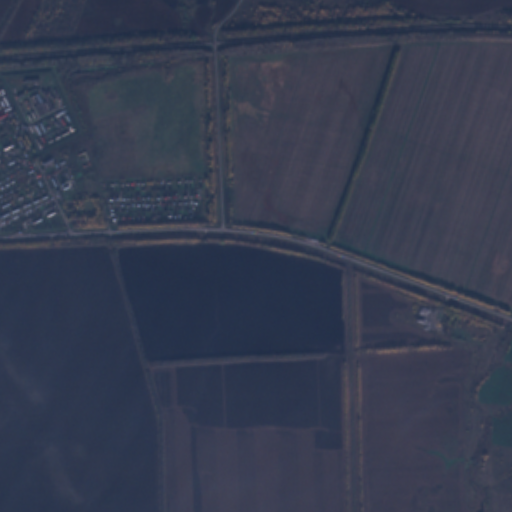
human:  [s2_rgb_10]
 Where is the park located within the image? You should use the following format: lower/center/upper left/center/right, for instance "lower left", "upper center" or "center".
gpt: The park is located in the center left of the image.
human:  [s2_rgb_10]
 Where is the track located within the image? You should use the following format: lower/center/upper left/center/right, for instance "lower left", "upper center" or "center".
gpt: The track is located in the center left of the image.
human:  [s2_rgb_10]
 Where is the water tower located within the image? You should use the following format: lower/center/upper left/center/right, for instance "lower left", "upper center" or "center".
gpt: The water tower is located in the center left of the image.
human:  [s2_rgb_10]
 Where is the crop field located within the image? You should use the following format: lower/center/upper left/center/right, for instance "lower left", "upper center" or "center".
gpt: There is no crop field in the image.